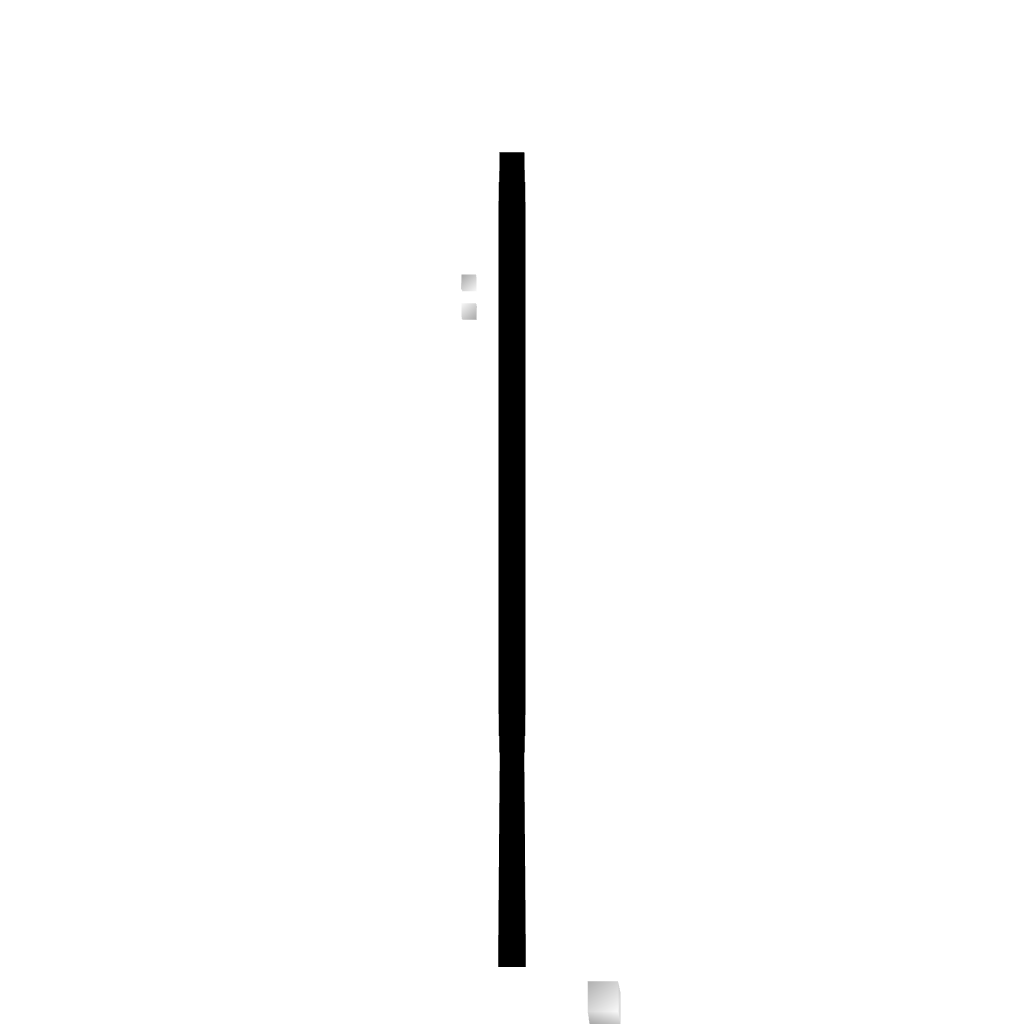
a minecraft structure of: Brownbiscuitsface pixel art high quality